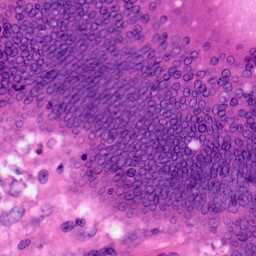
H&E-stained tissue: Colon